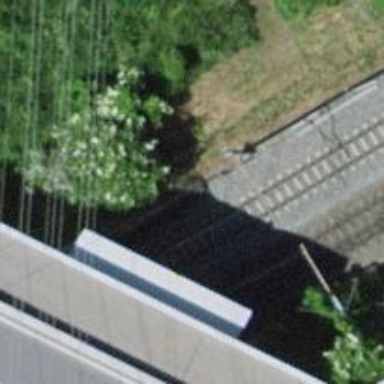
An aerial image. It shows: Power pole.